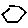
Label: hexagon